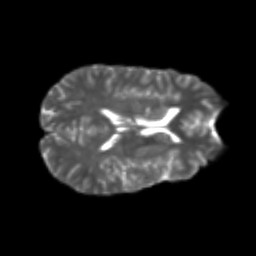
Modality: T2w
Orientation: axial
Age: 24
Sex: male
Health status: healthy
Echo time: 0.074 s